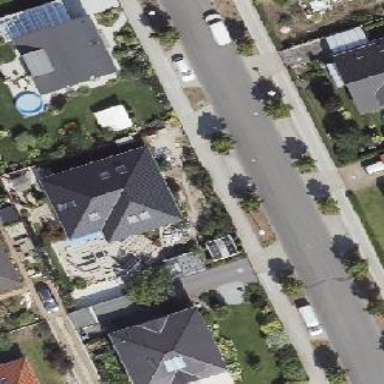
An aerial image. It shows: Residential building.